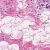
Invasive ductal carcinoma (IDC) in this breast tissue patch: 0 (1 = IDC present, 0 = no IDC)